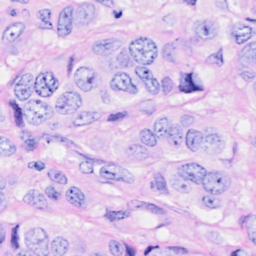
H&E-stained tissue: Breast